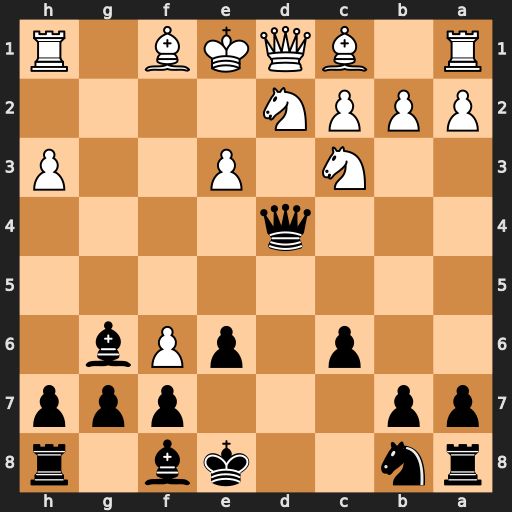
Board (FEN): rn2kb1r/pp3ppp/2p1pPb1/8/3q4/2N1P2P/PPPN4/R1BQKB1R
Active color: b
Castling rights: KQkq
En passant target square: -
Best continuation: Qh4+ Ke2 Bh5+ Nf3 Qg3